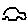
Label: car